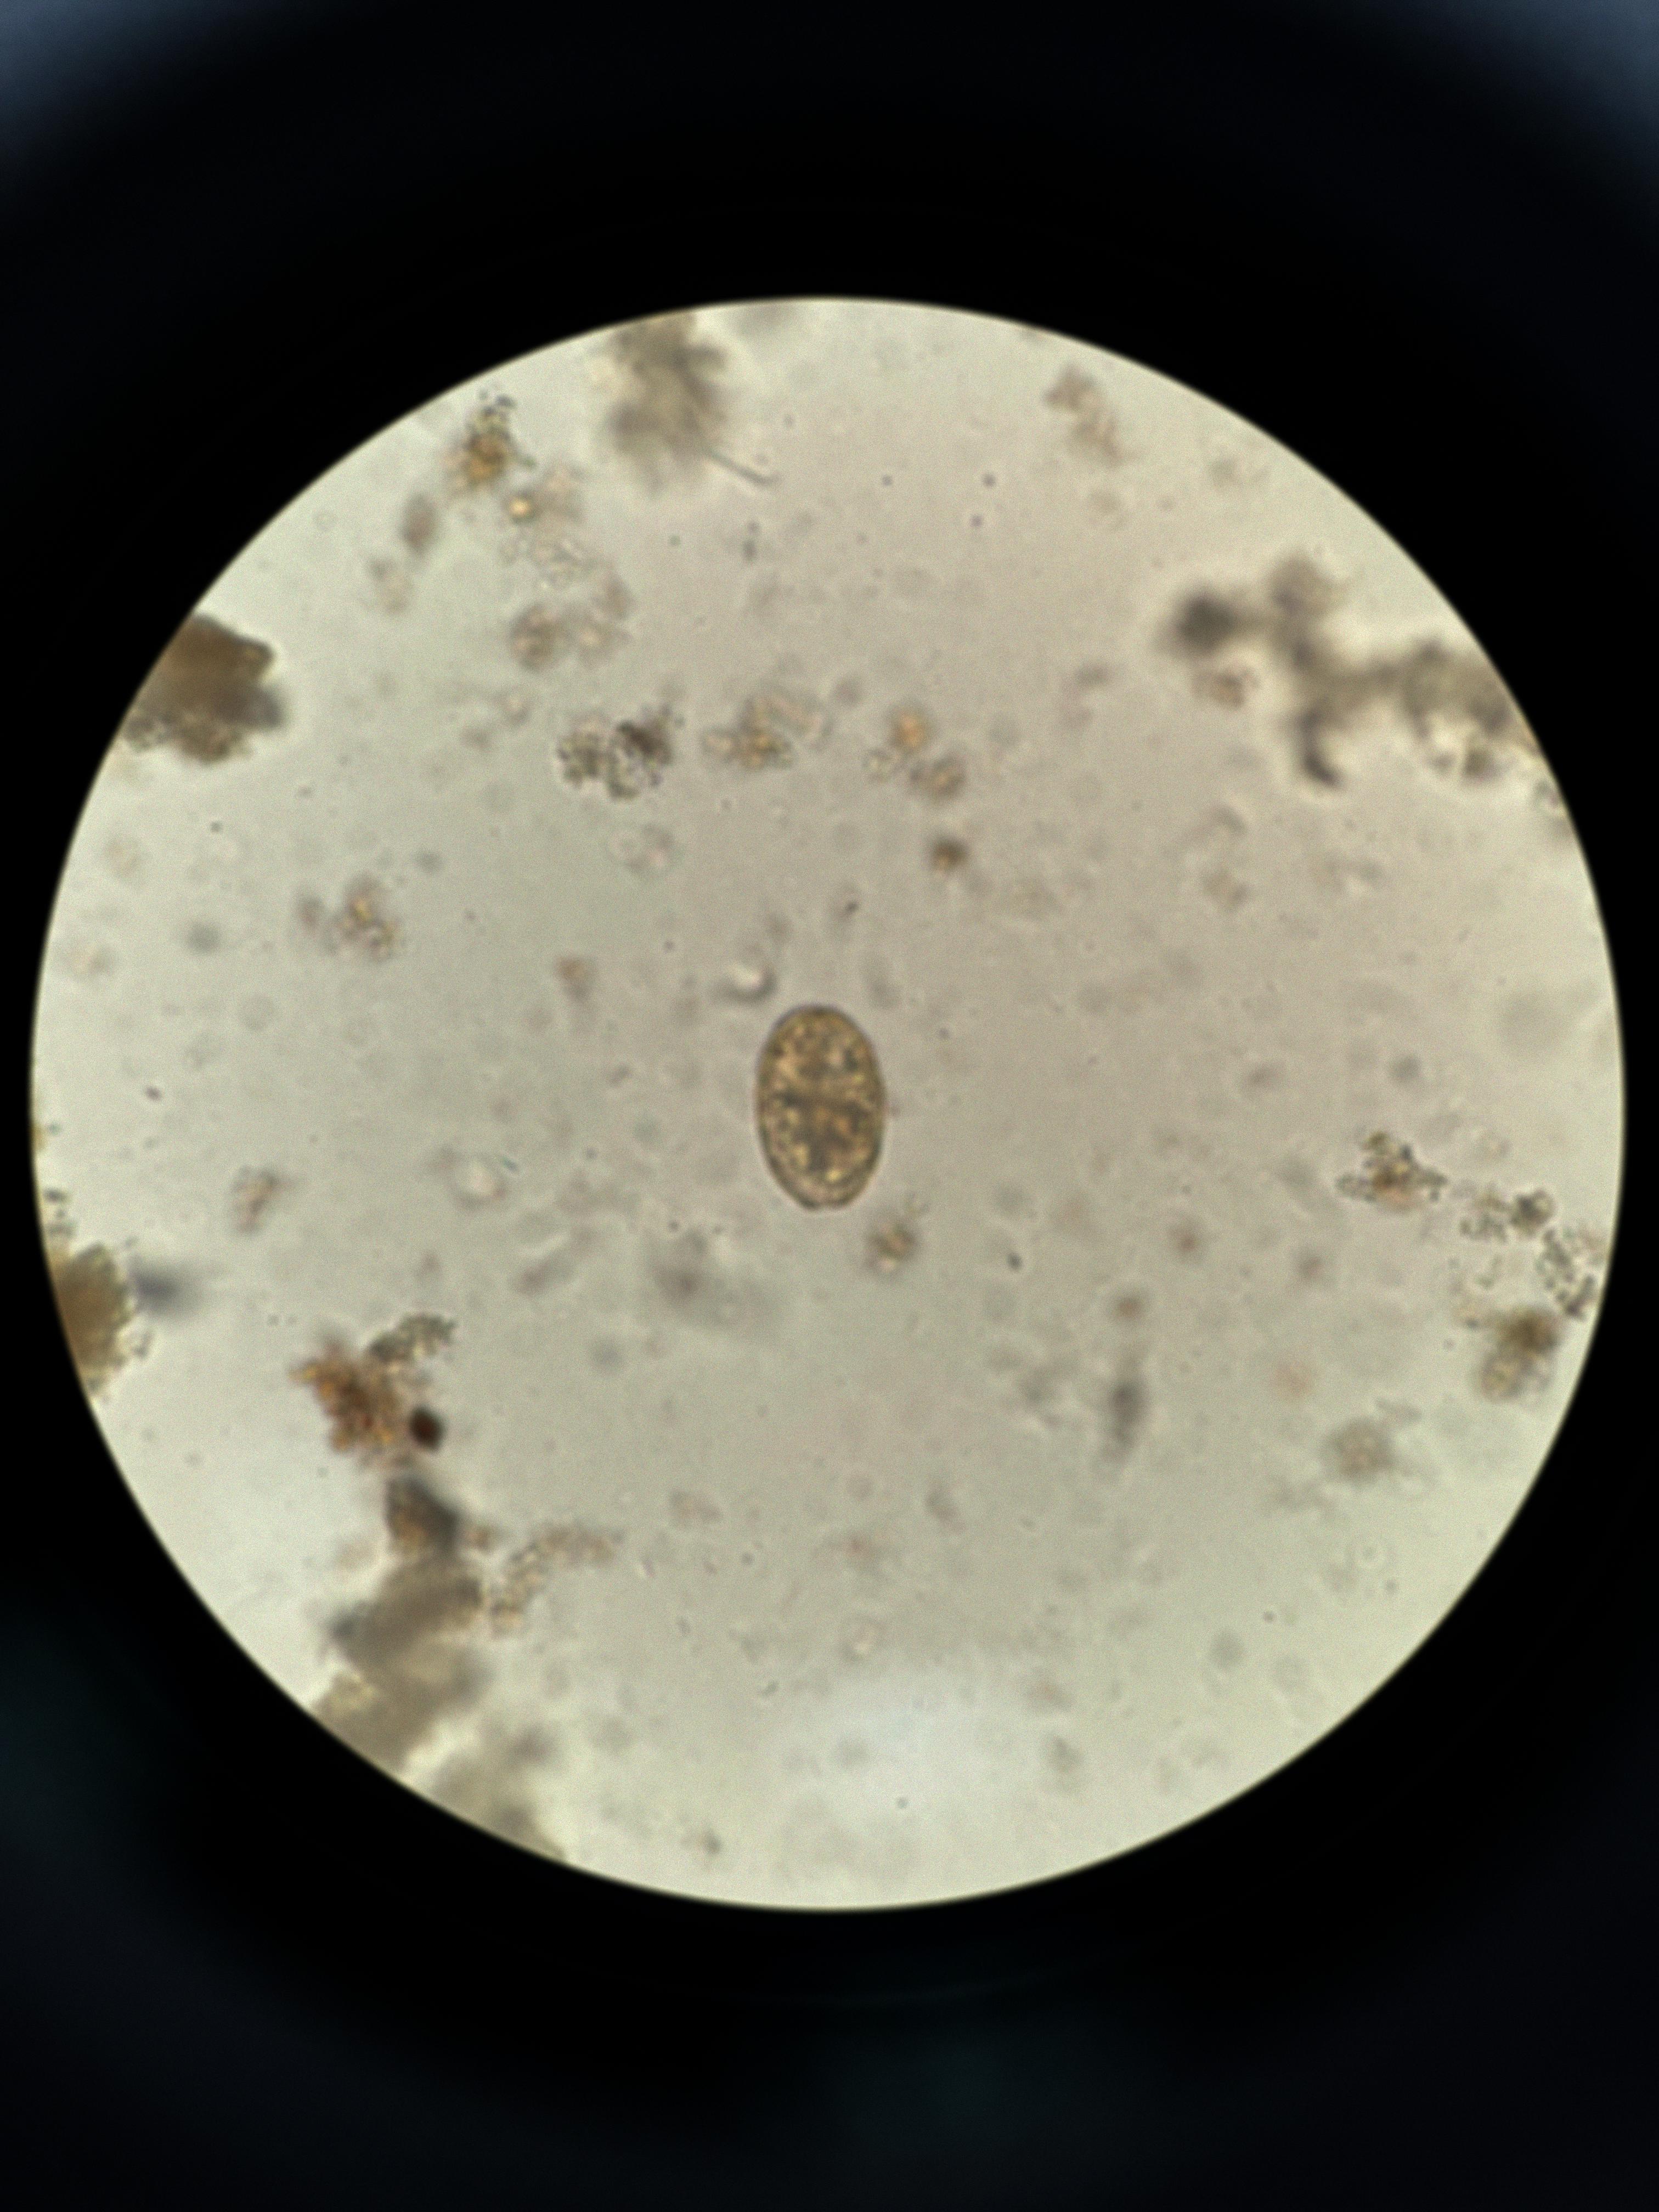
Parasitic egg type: Ascaris lumbricoides